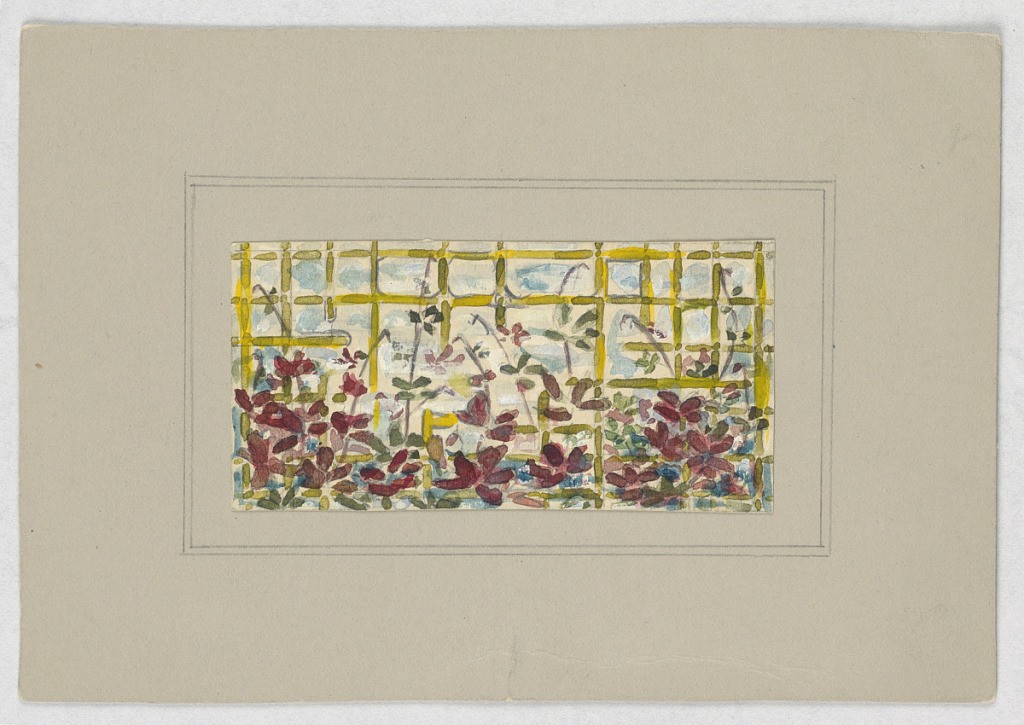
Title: Design for stained glass
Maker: Alice Cordelia Morse, American, 1863–1961
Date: late 19th century
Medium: Brush and gouache on paper, mounted on illustration board
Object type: Drawing
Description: Chartreuse trellis with burgundy flowers.